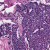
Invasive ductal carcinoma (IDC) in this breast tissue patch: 1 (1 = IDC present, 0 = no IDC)